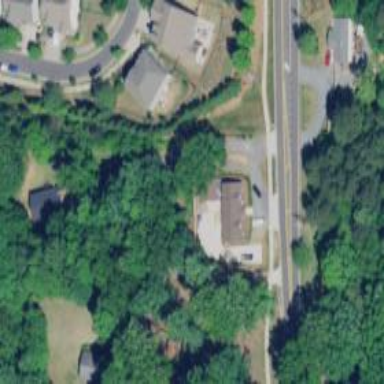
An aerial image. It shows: Rest area along the road.